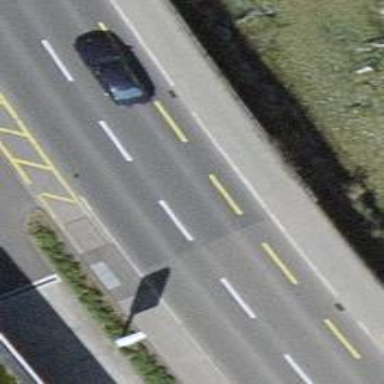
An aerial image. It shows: Primary highway with separate lanes for cyclists on the left and sidewalks on both sides.